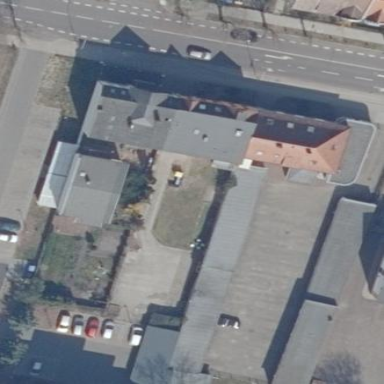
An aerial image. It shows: Group of garages.